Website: bh-photo
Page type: store-pickup
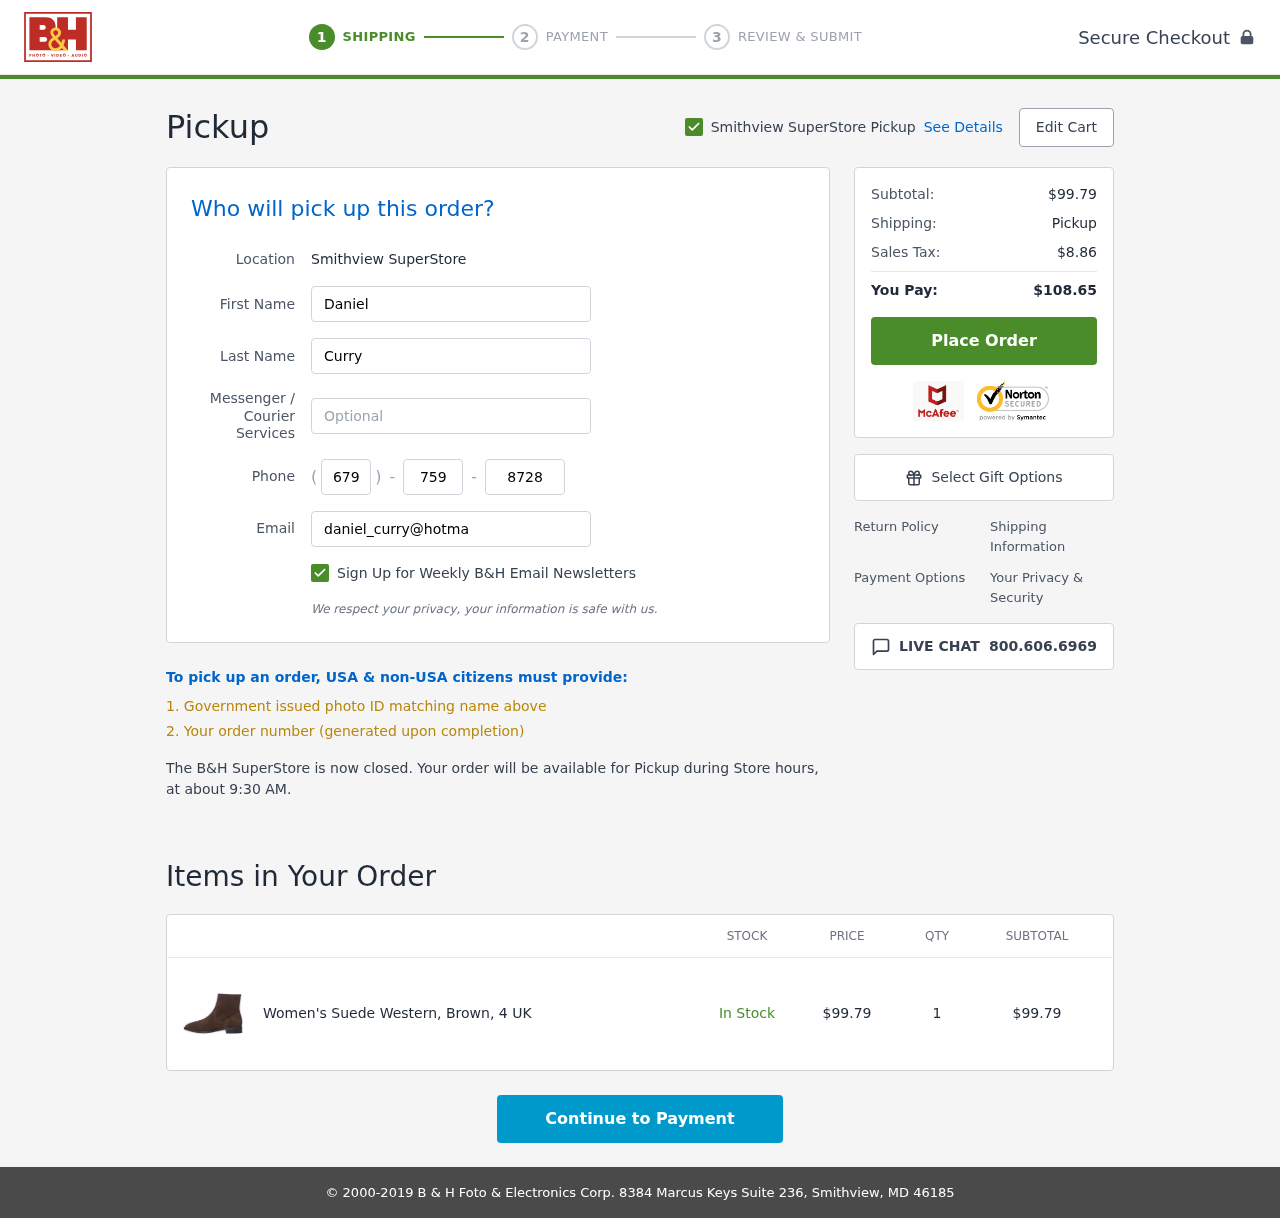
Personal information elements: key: PII_EMAIL
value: daniel_curry@hotmail.com
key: PII_FIRSTNAME
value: Daniel
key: PII_LASTNAME
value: Curry
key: PII_LOCATION1_CITY
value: Smithview SuperStore Pickup
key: PII_LOCATION1_CITY
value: Smithview SuperStore
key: PII_PHONE_AREA
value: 679
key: PII_PHONE_PREFIX
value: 759
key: PII_PHONE_SUFFIX
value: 8728
Product elements: key: PRODUCT1_NAME
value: Women's Suede Western, Brown, 4 UK
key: PRODUCT1_PRICE
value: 99.79
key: PRODUCT1_QUANTITY
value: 1
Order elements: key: ORDER_SUBTOTAL
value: $99.79
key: ORDER_TAX
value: $8.86
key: ORDER_TOTAL
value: $108.65